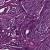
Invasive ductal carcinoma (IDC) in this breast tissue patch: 0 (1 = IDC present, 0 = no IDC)